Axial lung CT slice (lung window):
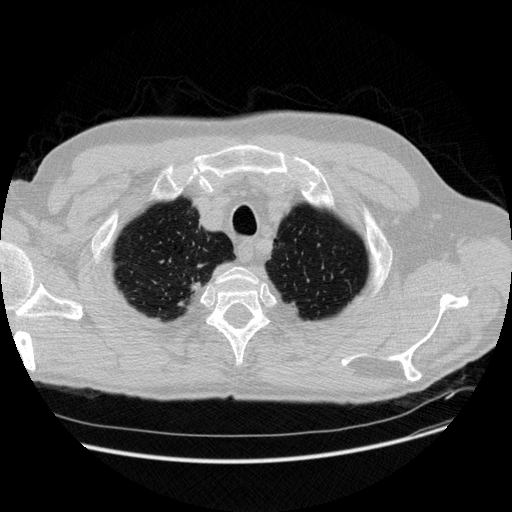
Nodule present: no